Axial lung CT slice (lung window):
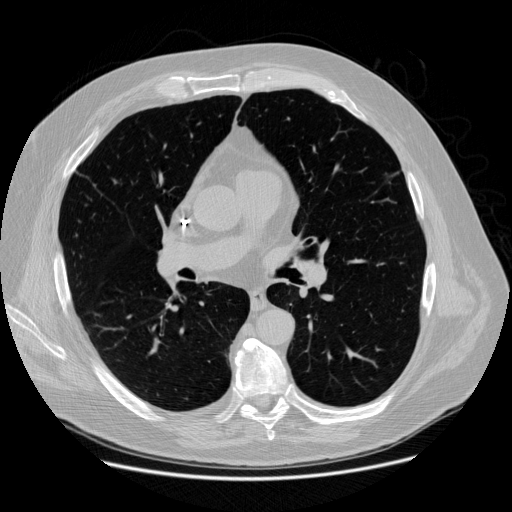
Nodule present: no